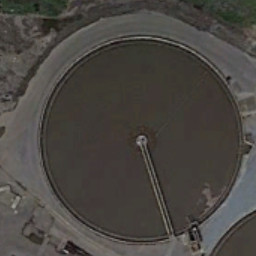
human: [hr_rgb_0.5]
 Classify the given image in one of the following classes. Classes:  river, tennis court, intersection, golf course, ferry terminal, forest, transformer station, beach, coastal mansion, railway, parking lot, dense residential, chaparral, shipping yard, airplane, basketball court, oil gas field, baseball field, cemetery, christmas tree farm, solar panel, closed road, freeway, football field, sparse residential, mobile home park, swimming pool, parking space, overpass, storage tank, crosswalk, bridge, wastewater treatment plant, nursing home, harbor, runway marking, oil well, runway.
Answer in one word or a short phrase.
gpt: wastewater treatment plant